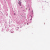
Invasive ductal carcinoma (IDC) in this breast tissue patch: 0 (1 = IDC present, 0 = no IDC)